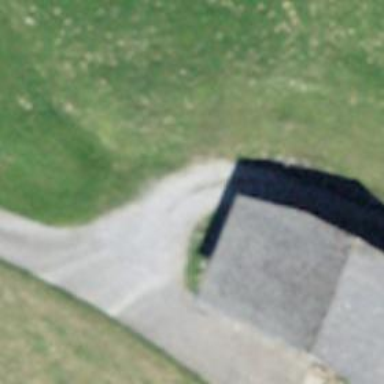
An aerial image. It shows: Shed building.